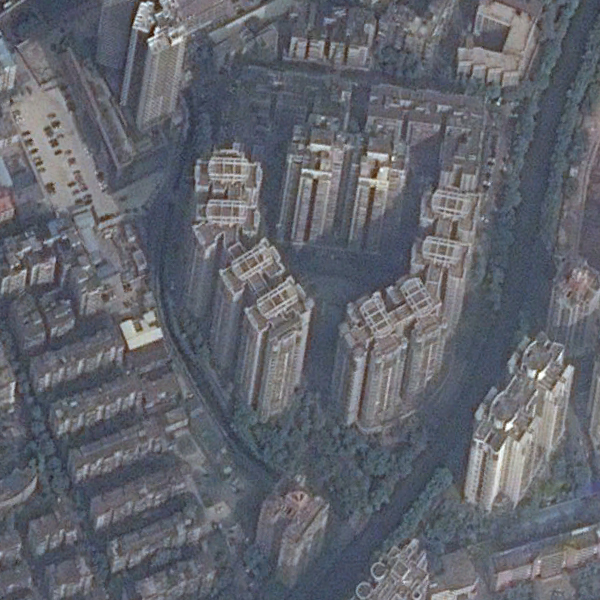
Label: Commercial